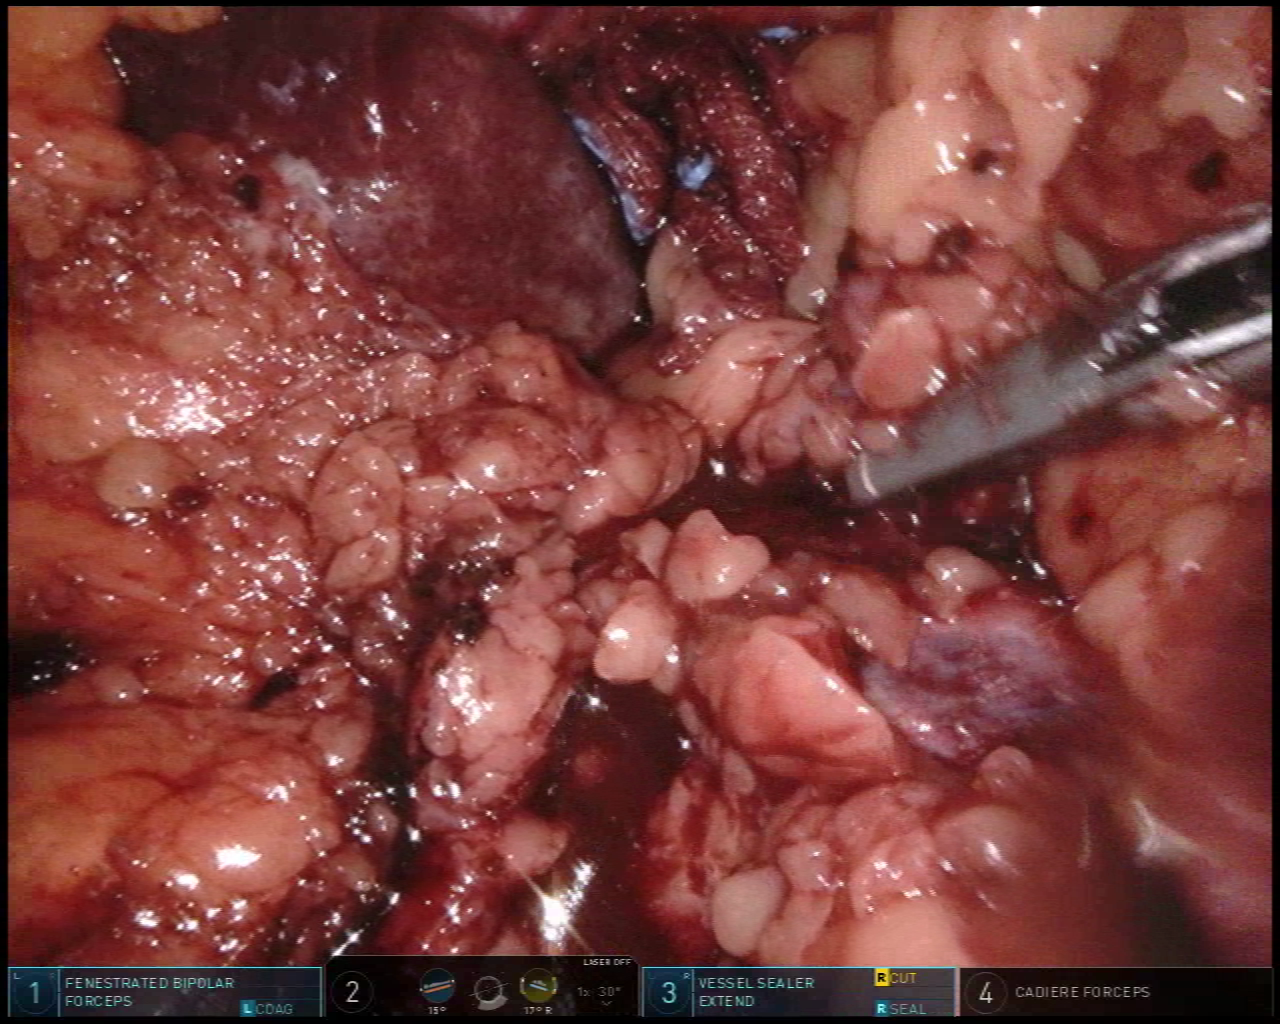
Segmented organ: spleen
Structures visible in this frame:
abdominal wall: no
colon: no
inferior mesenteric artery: no
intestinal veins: no
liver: no
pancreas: no
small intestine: no
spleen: yes
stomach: no
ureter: no
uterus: no
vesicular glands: no